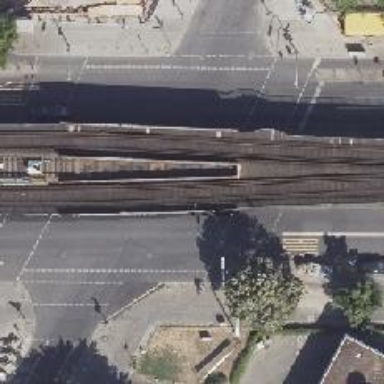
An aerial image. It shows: Viaduct bridge for electrified rail. The rail is electrified from the top.